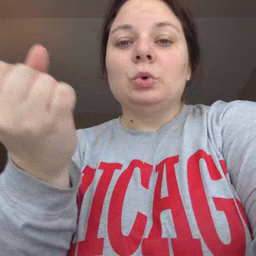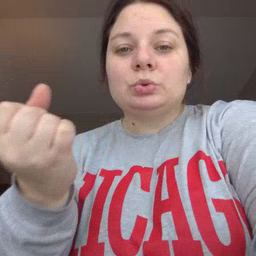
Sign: drawer